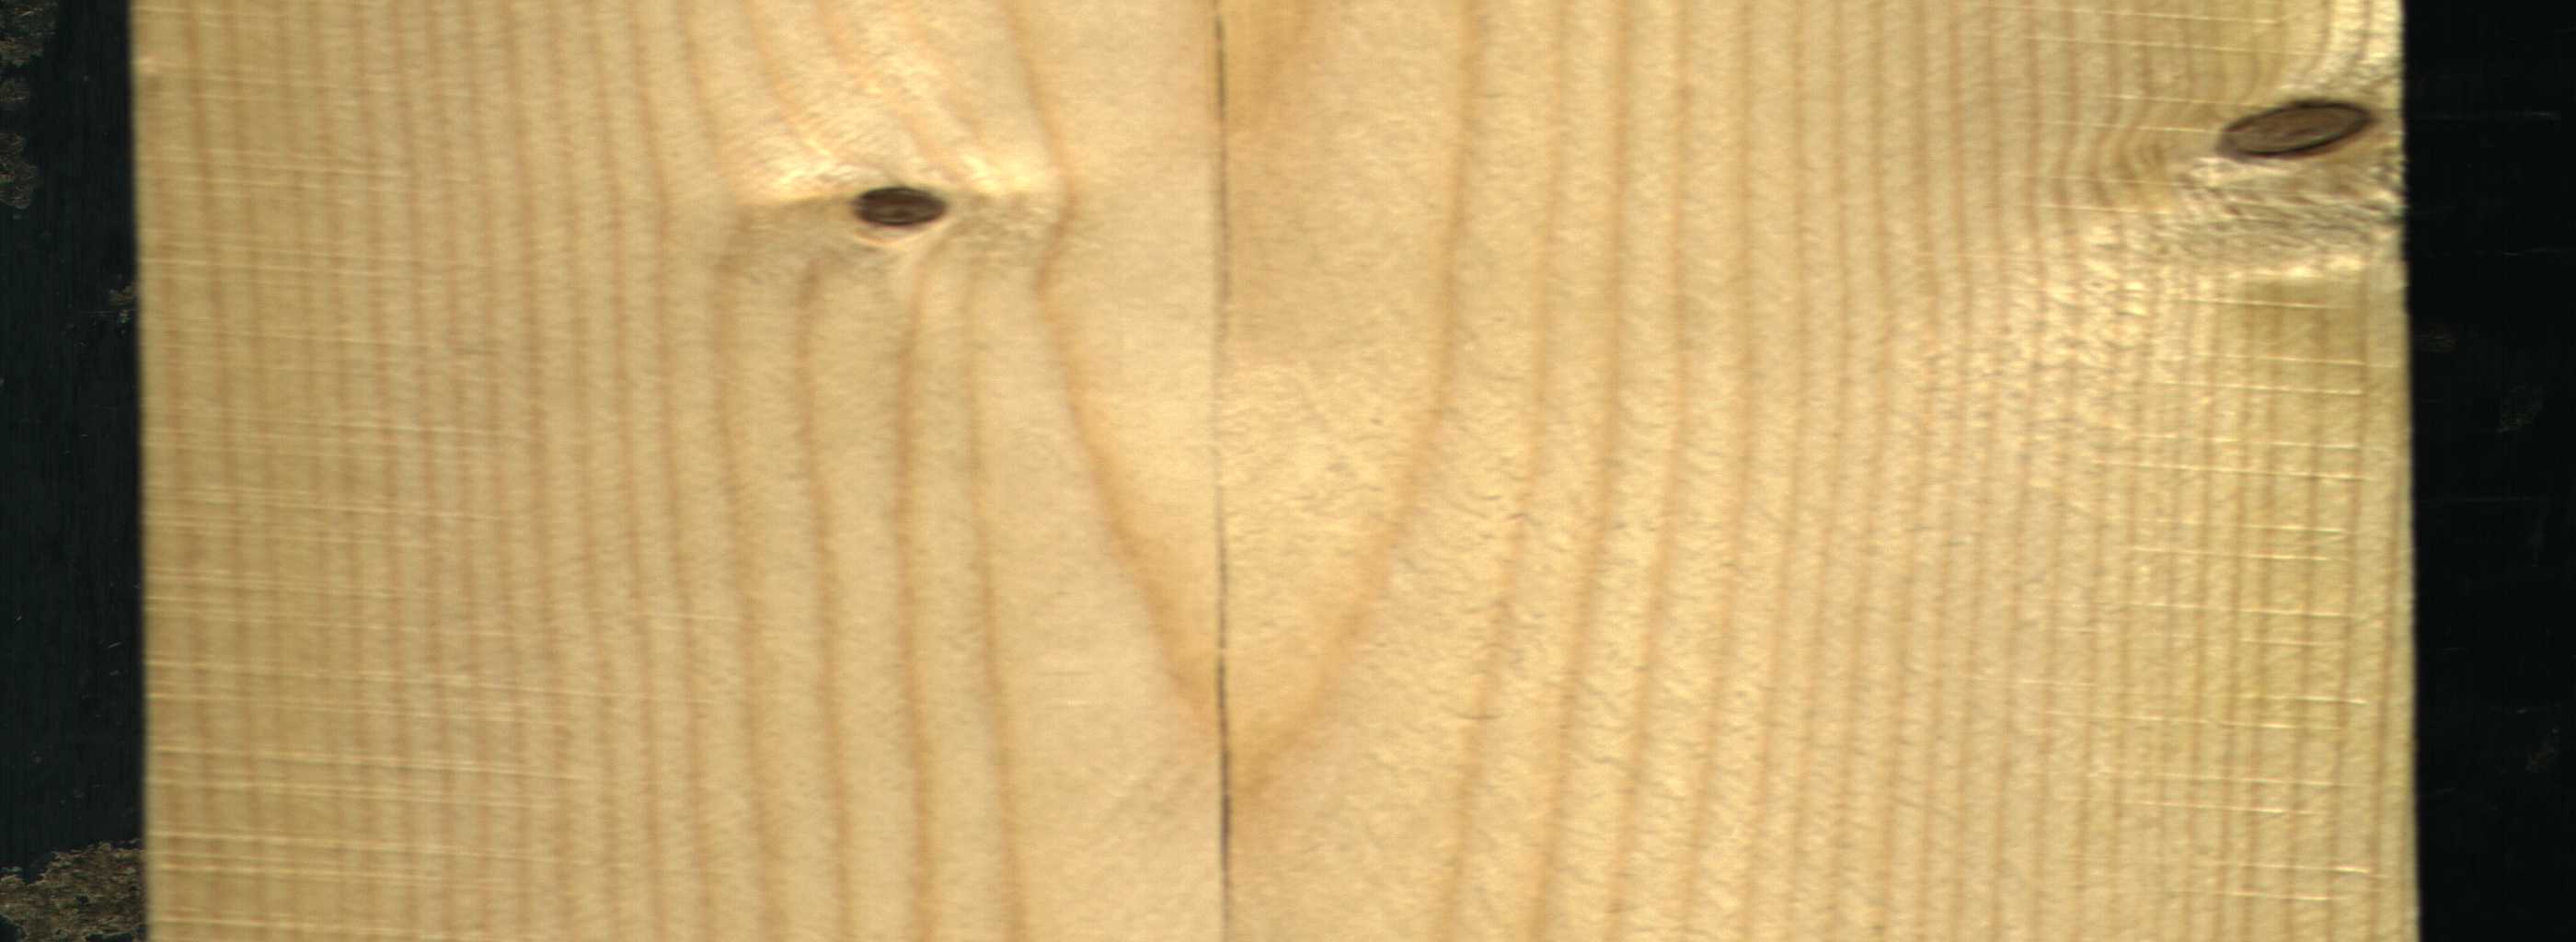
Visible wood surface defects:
Dead_Knot
Dead_Knot